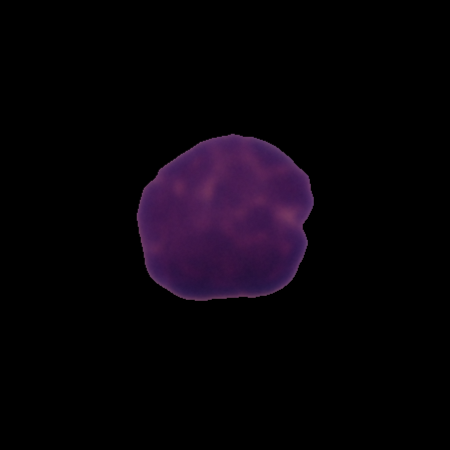
Label: healthy